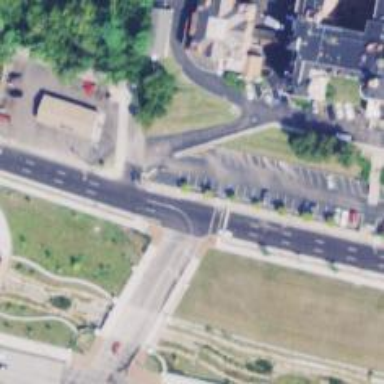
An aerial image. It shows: Footway.